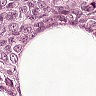
Metastatic tissue present: yes